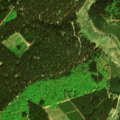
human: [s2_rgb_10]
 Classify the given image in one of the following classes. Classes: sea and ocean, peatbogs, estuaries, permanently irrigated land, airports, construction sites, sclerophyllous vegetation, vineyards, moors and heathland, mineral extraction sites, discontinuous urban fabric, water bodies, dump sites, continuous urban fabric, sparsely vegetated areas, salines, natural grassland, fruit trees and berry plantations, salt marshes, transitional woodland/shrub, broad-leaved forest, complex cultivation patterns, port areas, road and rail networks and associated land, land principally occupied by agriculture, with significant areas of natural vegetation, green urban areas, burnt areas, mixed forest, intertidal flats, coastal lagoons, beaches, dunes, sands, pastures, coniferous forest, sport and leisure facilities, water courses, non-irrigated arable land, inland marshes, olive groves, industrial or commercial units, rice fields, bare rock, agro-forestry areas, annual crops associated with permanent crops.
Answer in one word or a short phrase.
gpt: coniferous forest, mixed forest